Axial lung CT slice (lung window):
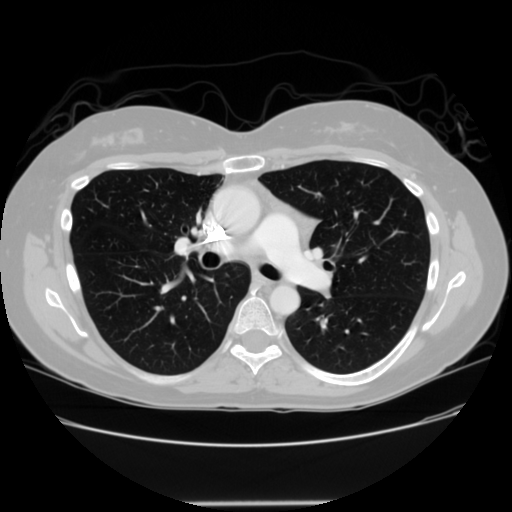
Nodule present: no